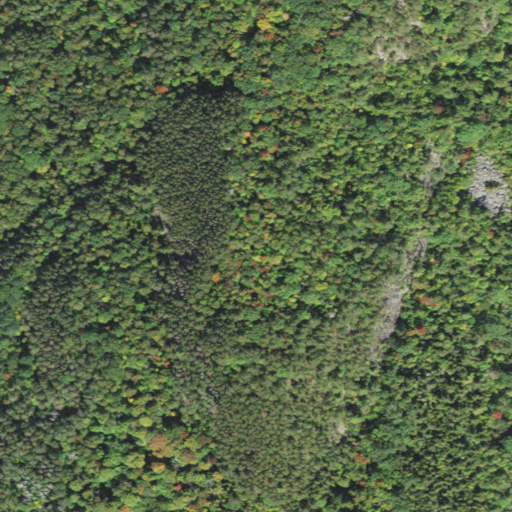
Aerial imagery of ridge(s) in New Hampshire named Cape Horn containing mixed forest, deciduous forest, and evergreen forest